Question: In VS2013 i see that it has a change log for method automatically populated from TFS and shortcut using Alt+1,2,3,...
is there a way to get this change log shown in VS2010 as well? do i need to enable any options or install and plugins etc..?
thanks
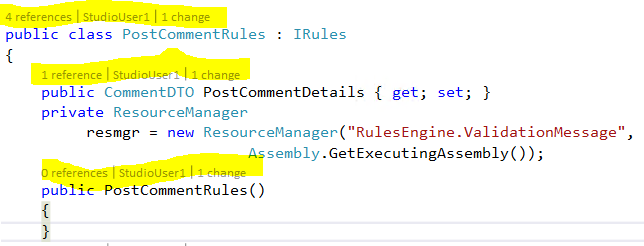
Answer: No. What you're looking at is a new feature in VS2013 Ultimate called Code Lens.